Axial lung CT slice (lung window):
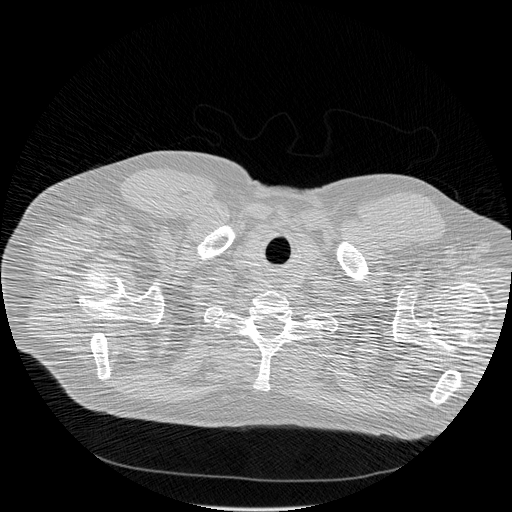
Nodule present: no